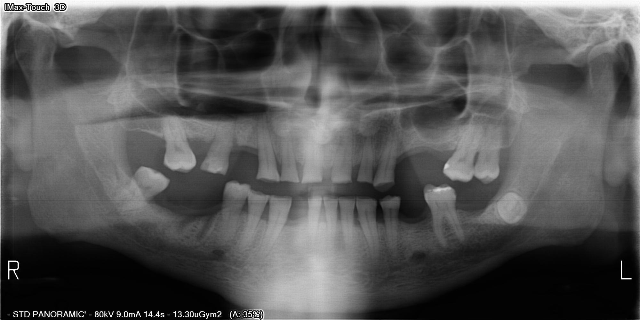
adult